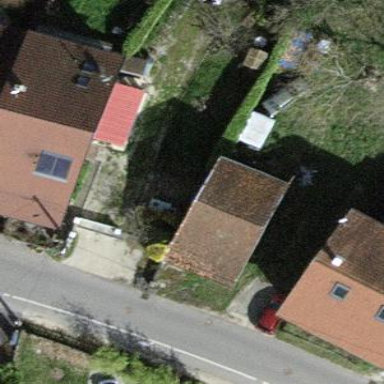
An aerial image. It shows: Shed.